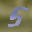
Label: 5